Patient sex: F
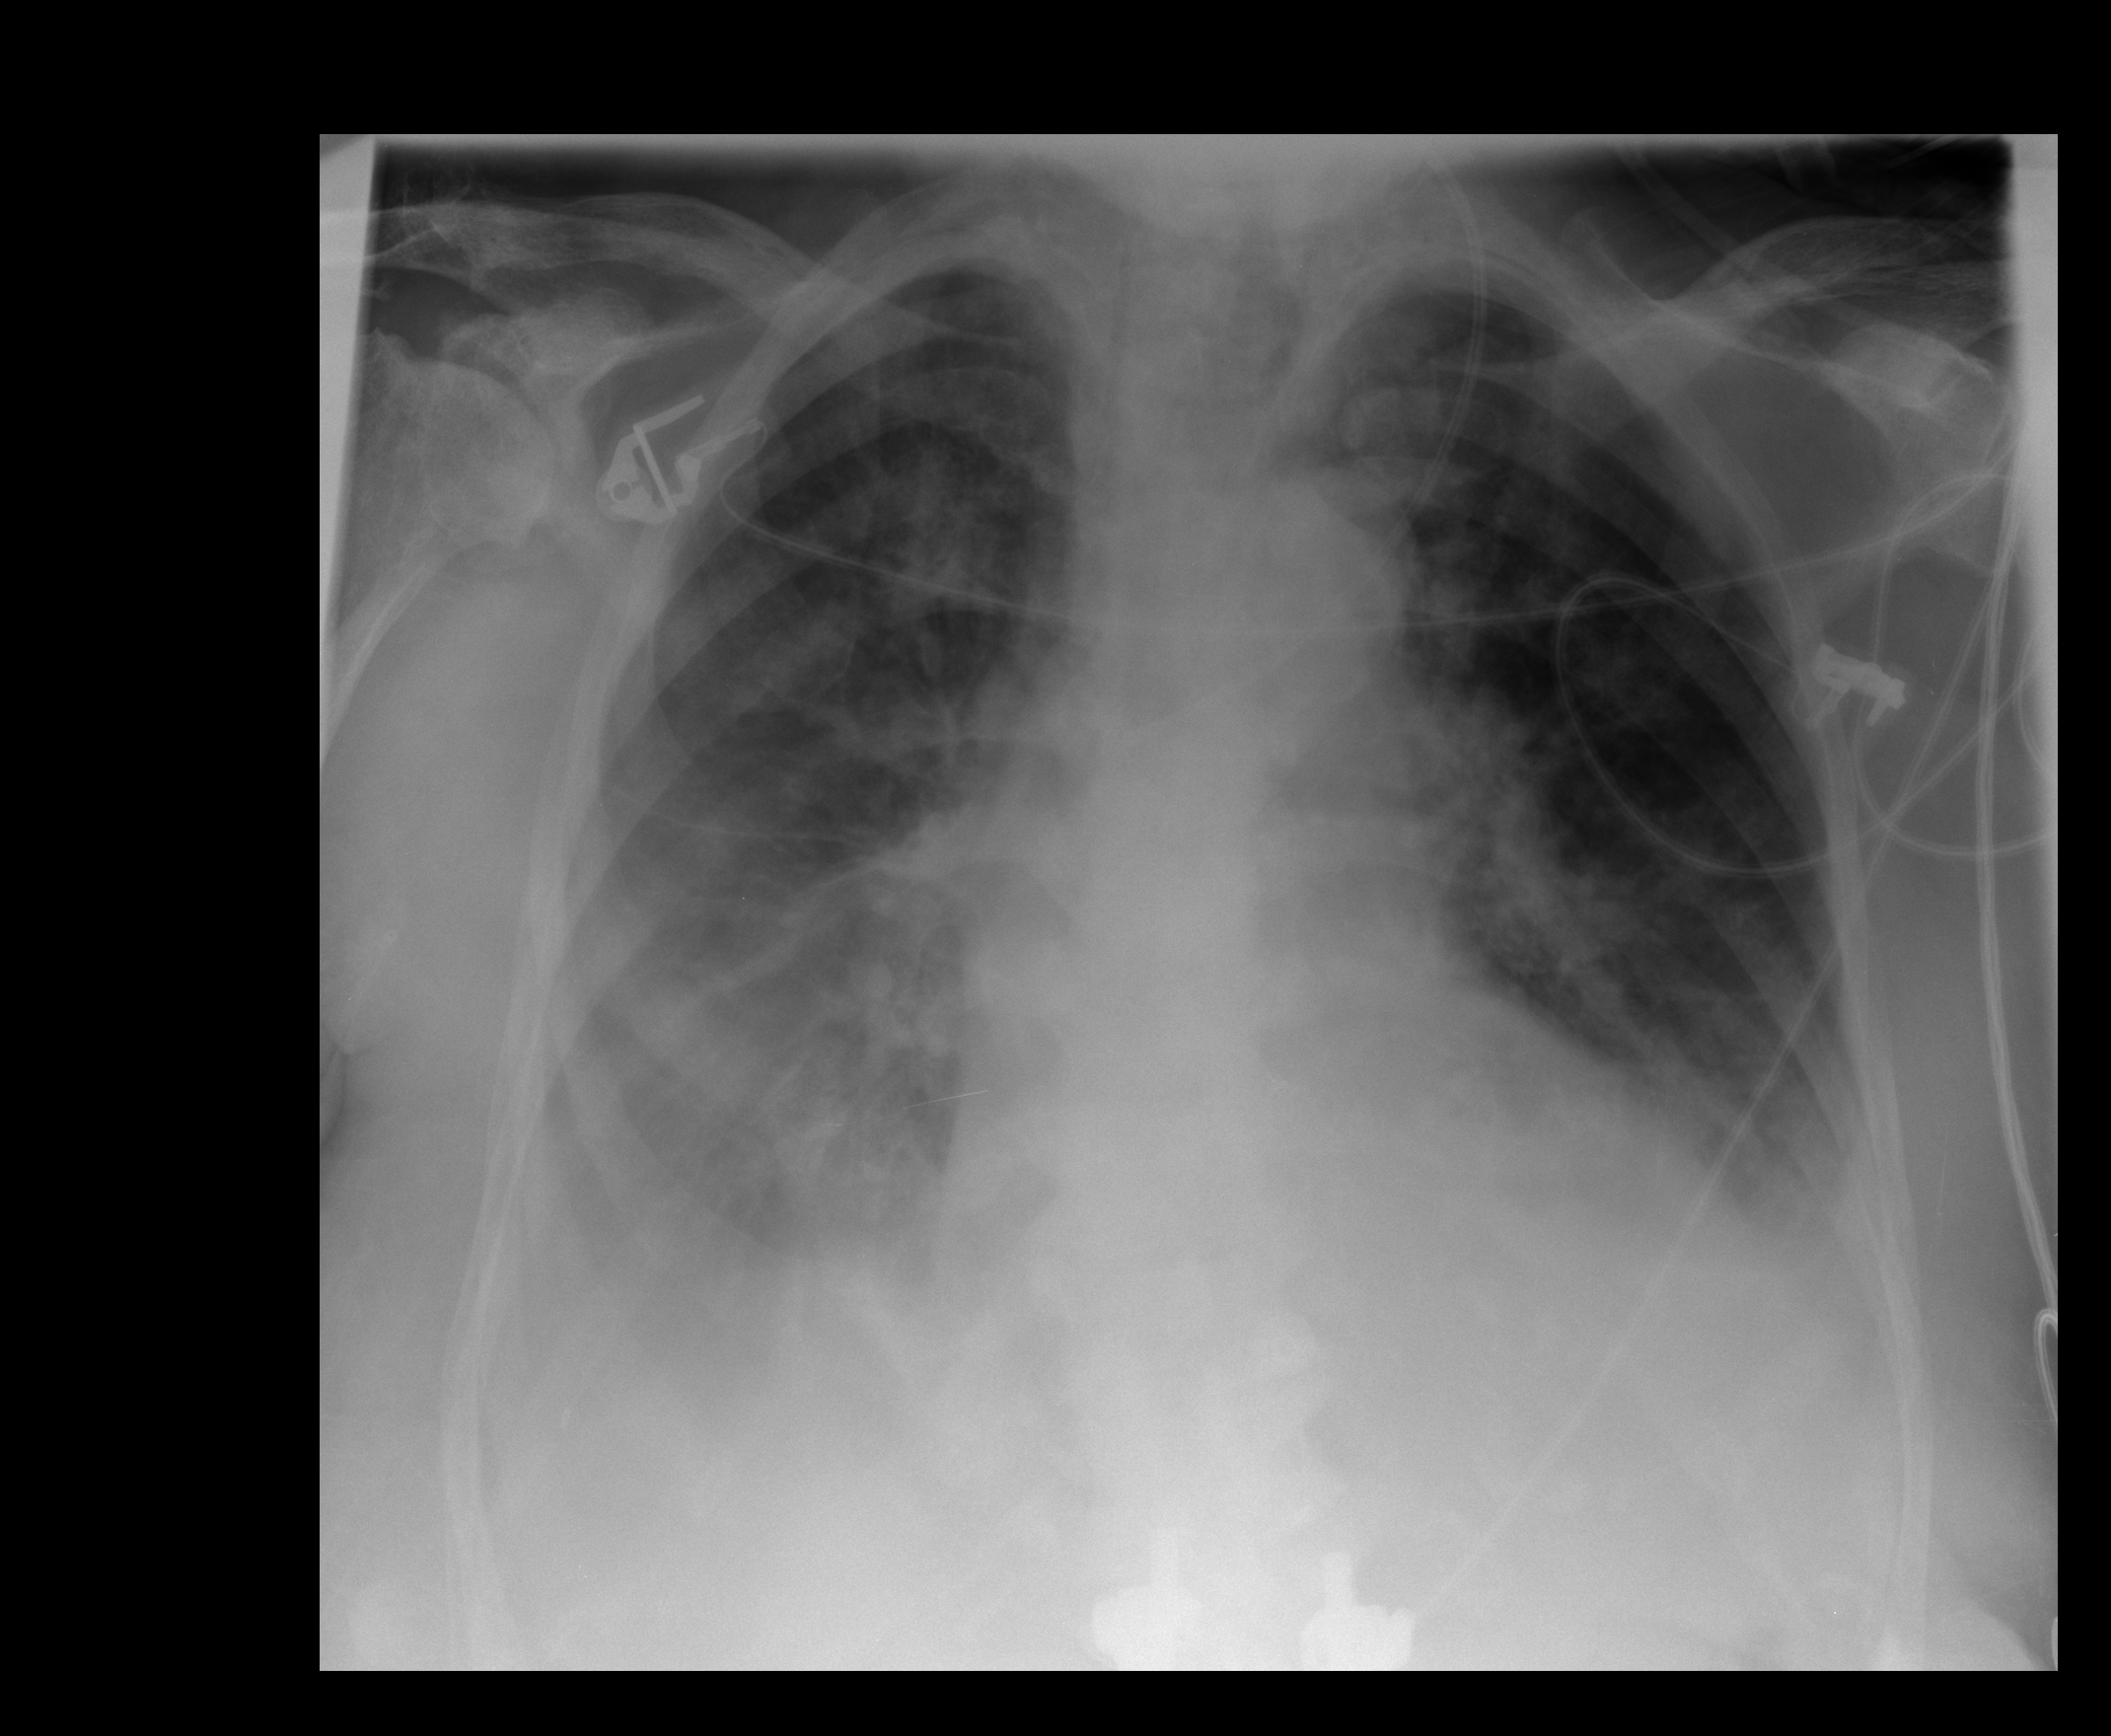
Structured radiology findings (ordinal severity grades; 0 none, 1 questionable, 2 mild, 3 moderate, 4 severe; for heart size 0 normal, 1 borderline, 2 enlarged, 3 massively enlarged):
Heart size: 2
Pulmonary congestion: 2
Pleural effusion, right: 3
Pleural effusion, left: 2
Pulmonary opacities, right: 3
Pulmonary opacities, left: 1
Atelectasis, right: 2
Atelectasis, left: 2